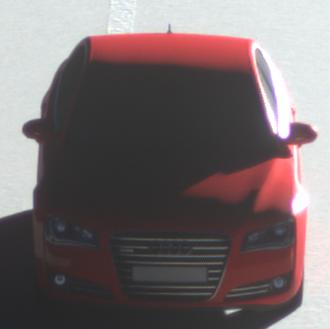
Make: Audi
Model: A8 D4
Model produced from: 2009
Model produced until: 2017
Doors: 4
Color: red
Road condition: dry road
Daytime: sunrise or sunset
Contrast: high contrast